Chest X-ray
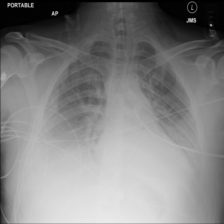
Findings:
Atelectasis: positive
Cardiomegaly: negative
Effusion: positive
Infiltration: positive
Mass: negative
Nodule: negative
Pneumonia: negative
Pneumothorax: negative
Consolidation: negative
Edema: negative
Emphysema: negative
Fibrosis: negative
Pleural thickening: negative
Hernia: negative